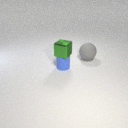
small green metal cube above small blue rubber cylinder